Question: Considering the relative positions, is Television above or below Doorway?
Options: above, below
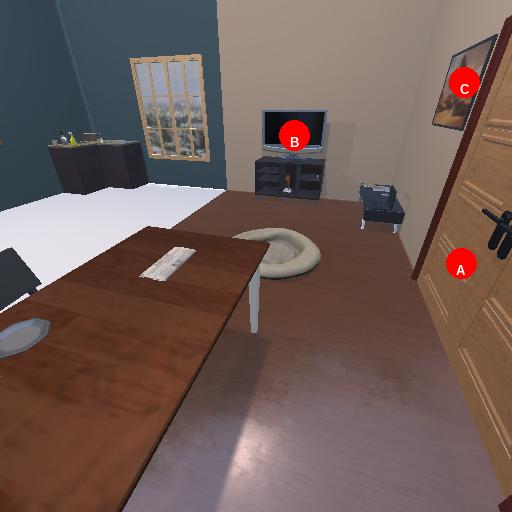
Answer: above